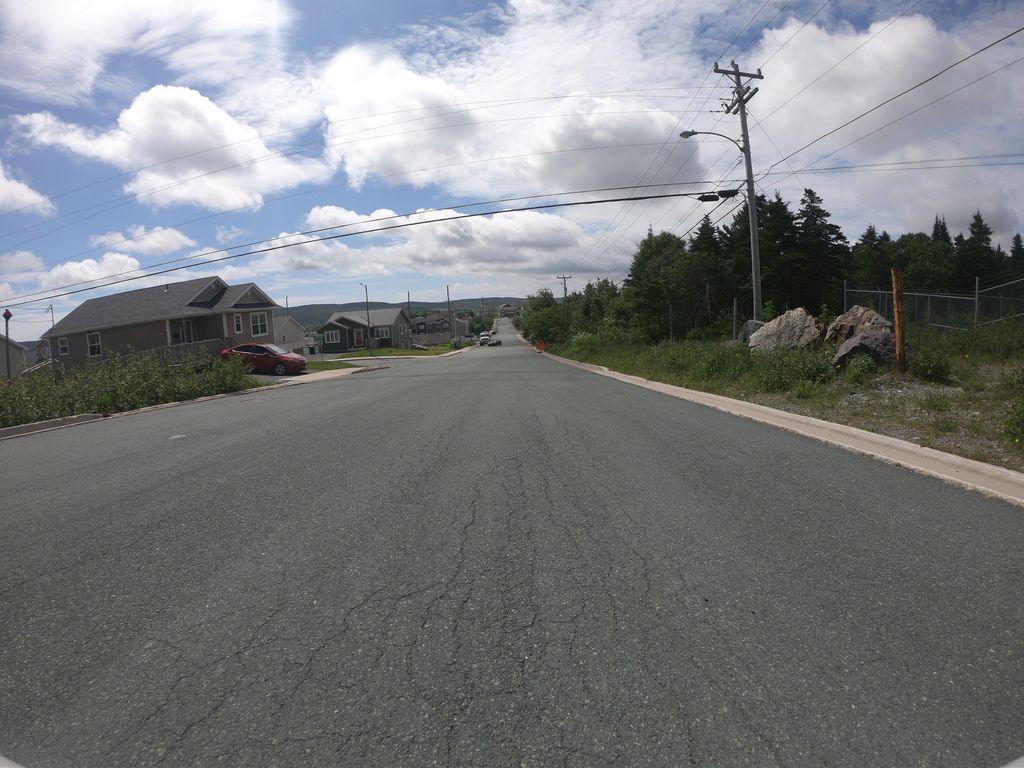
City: st_johns